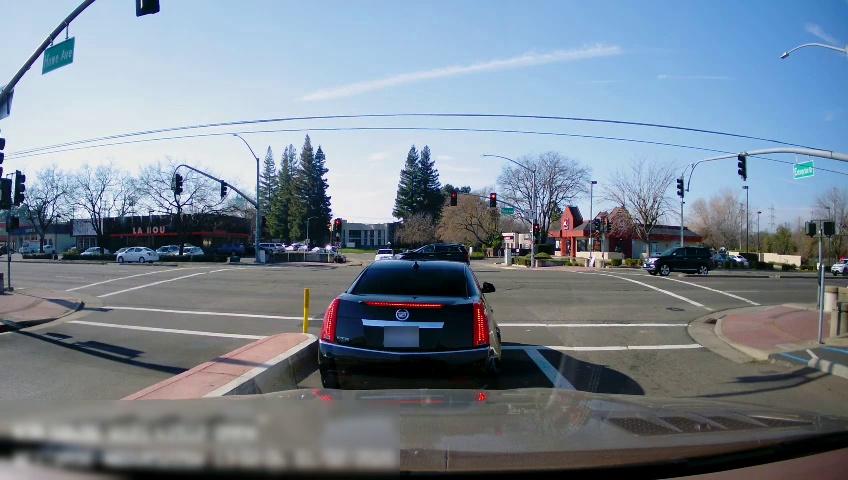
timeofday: Day
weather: Sunny
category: Drivable Space
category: Vehicles | SUV
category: Vehicles | SUV
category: Vehicles | Car
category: Vehicles | Truck
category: Vehicles | Car
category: Vehicles | SUV
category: Vehicles | Car
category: Vehicles | Car
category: Vehicles | Car
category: Vehicles | Car
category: Lanes | Opposite Lane
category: Lanes | Current Lane
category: Traffic | Lights
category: Traffic | Signs
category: Traffic | Lights
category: Traffic | Lights
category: Traffic | Lights
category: Traffic | Lights
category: Traffic | Lights
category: Traffic | Lights
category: Traffic | Lights
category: Traffic | Lights
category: Traffic | Signs
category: Traffic | Lights
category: Traffic | Lights
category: Traffic | Lights
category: Traffic | Lights
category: Traffic | Lights
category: Traffic | Signs
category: Traffic | Lights
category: Traffic | Lights
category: Traffic | Lights